Field crop: maize
Growth stage: 2
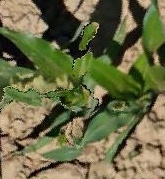
Species: maize